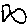
Label: fish